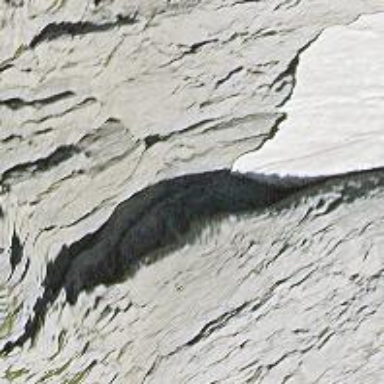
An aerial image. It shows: Natural cliff.